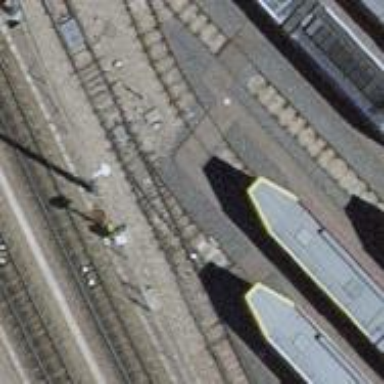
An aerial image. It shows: Tram railway service yard with electrified contact line.